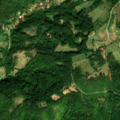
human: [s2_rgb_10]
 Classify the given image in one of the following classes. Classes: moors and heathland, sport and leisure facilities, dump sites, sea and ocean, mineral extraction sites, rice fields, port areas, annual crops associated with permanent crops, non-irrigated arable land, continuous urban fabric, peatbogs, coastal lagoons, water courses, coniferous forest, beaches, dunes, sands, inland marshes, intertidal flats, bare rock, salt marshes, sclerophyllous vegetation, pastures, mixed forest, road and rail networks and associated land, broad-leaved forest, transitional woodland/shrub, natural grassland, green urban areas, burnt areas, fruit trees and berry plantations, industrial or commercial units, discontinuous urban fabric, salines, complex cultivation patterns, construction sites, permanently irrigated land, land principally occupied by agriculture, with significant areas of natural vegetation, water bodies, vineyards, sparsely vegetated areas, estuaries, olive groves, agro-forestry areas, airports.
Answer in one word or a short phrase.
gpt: complex cultivation patterns, land principally occupied by agriculture, with significant areas of natural vegetation, broad-leaved forest, transitional woodland/shrub